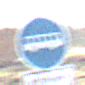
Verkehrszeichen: Busssonderstreifen
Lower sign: BesondereFahrzeugeUndTransportgueter4
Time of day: MorningAfternoon
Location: Outdoor (Suburban)
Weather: PartlyCloudy
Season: NotSpecified
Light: Natural